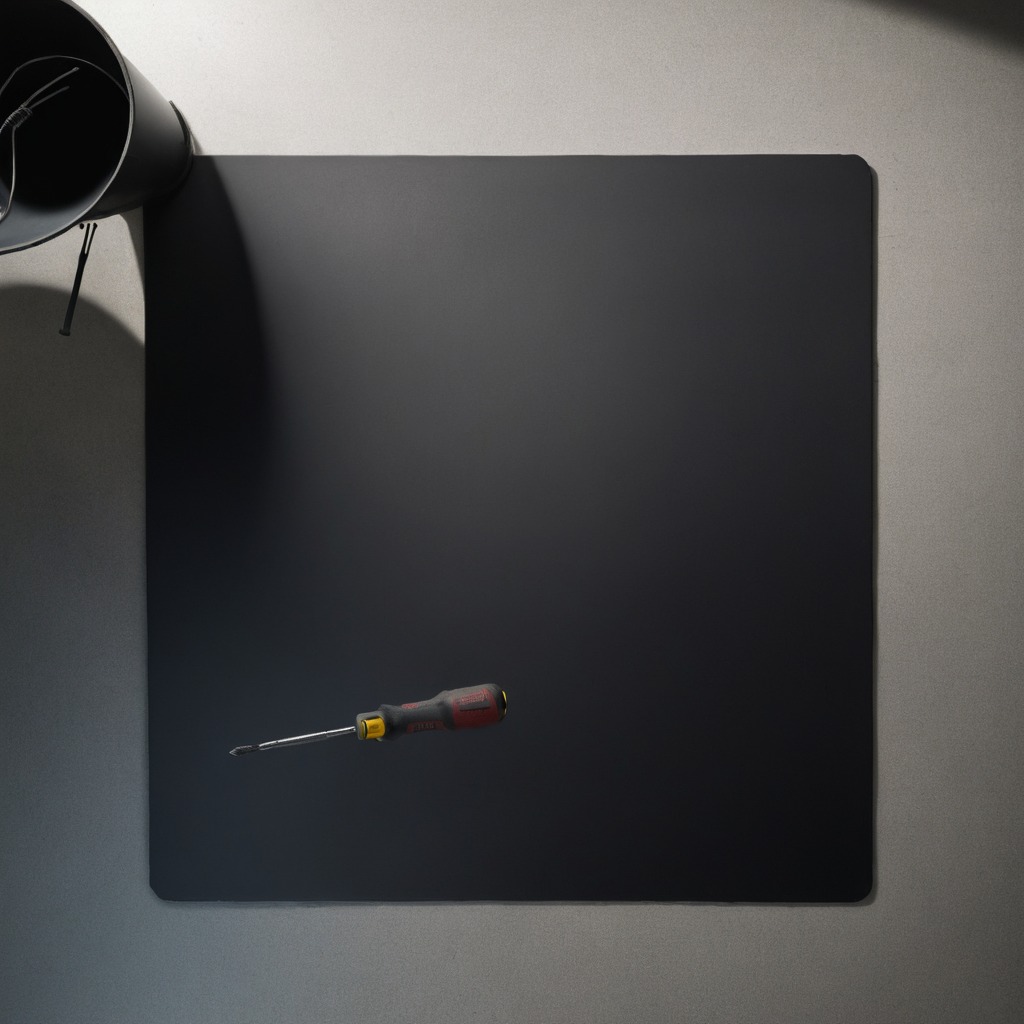
A screwdriver is lying on the clean granite tabletop covered with a black rubber mat inside a workshop under bright overhead lighting crisp shadows high clarity worn but beneath the mat